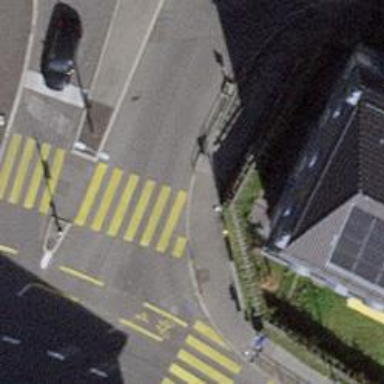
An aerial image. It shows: Crossing with traffic signals.